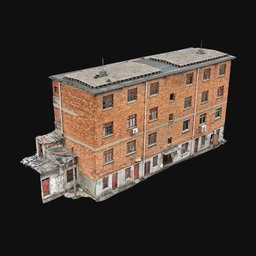
Label: architecture